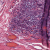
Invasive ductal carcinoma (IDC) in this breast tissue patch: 1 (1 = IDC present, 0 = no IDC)